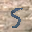
Label: 5